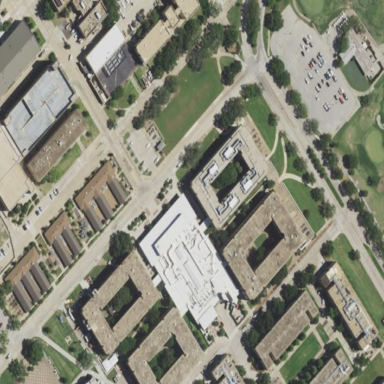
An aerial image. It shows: University building.